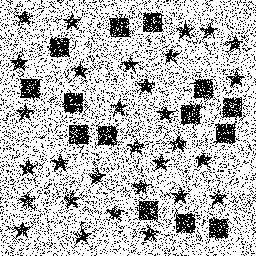
Squares: 14
Triangles: 0
Stars: 30
Total shapes: 44